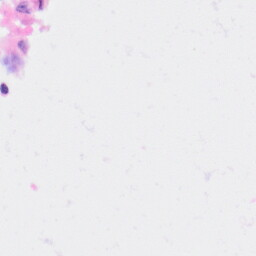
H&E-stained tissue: Kidney